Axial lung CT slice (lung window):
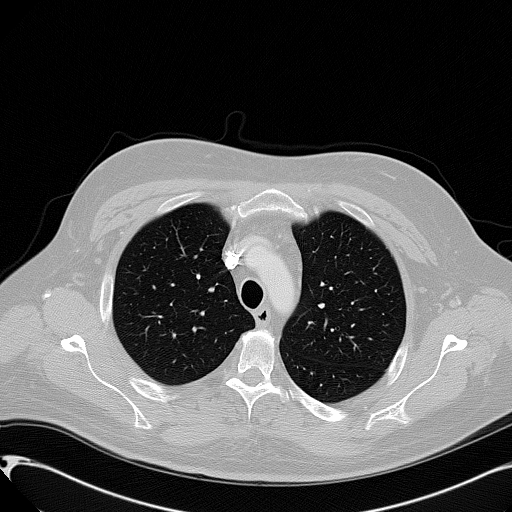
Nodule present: no